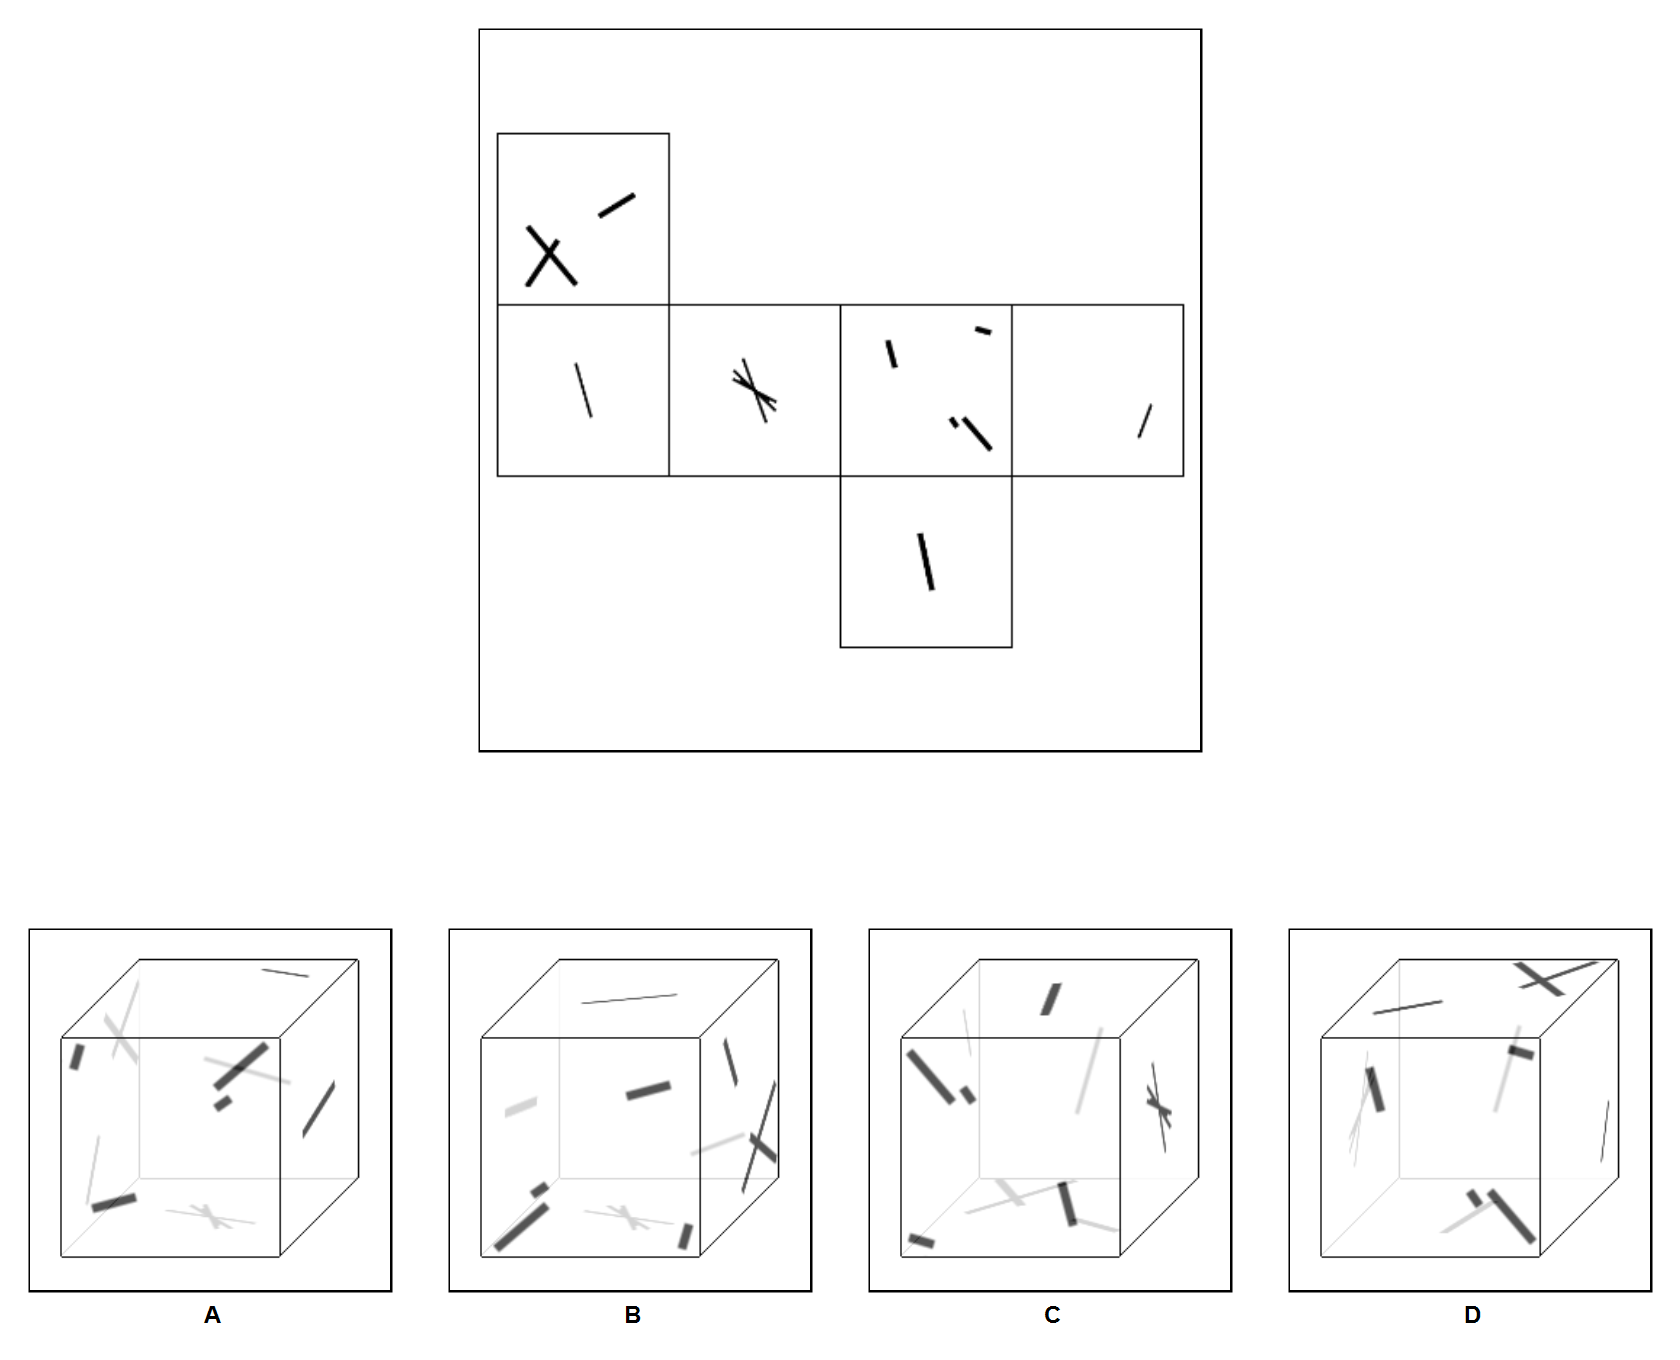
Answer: B